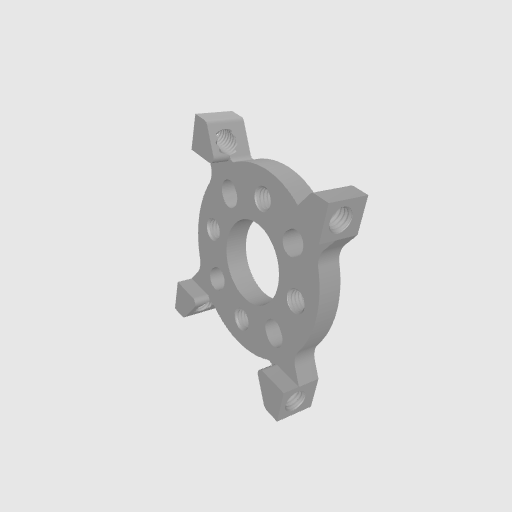
Part: Post2PatternMount32-2